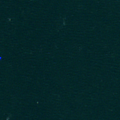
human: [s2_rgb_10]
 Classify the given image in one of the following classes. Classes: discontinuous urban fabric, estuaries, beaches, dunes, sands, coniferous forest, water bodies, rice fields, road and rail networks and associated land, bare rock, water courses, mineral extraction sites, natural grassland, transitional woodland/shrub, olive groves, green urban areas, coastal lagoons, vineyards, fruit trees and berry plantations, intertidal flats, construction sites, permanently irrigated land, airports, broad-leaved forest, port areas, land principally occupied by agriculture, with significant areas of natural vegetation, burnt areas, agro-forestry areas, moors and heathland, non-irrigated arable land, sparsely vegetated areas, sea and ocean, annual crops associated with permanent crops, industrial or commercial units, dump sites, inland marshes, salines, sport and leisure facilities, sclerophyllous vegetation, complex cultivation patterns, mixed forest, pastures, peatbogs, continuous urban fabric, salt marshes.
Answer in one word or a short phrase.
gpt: sea and ocean